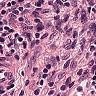
Metastatic tissue present: no